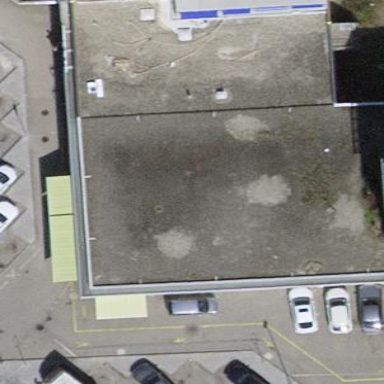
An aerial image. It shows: Flat-roofed building.